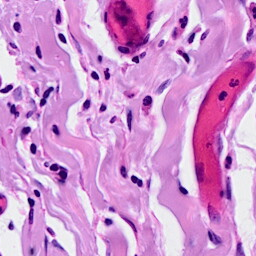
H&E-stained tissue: Breast